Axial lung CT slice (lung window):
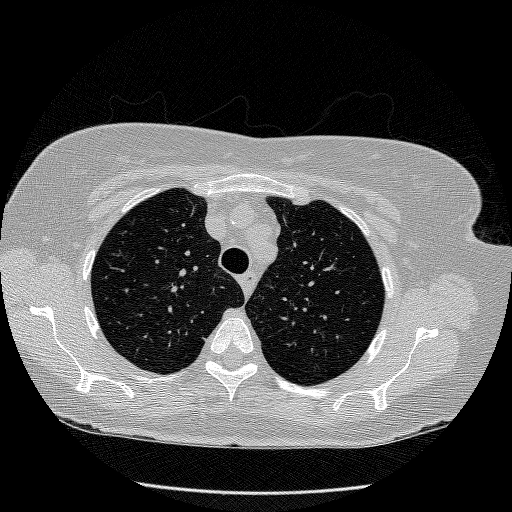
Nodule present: no